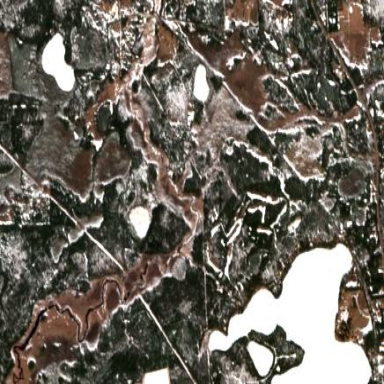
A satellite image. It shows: Bog wetland.